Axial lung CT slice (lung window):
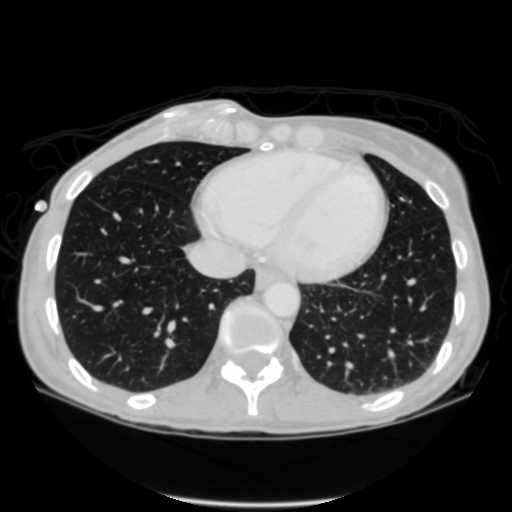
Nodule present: no